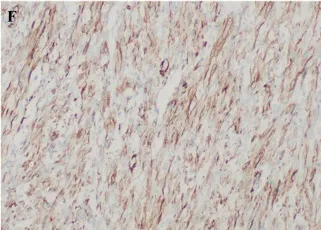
A 24-year-old man was diagnosed with a primary urachal leiomyosarcoma. , x100), compatible with leiomyosarcoma.
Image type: pathology (immunostaining)